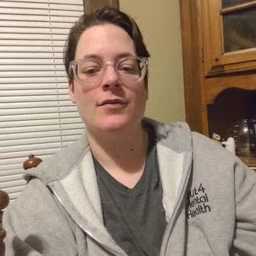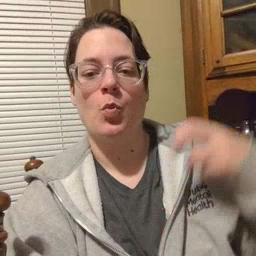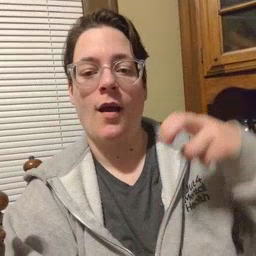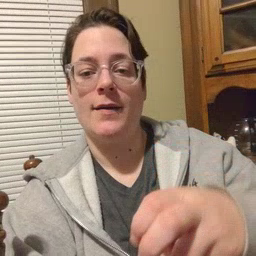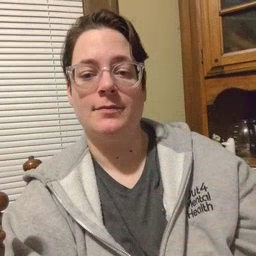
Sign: ride